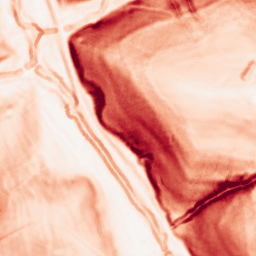
Category: morphological
Decomposition family: morphological_gradient
Decomposition parameters: size: 3
shape: disk
Upsampling method: linear_exact
Upsampling parameters: scale: 4
Upsampling scale: 4